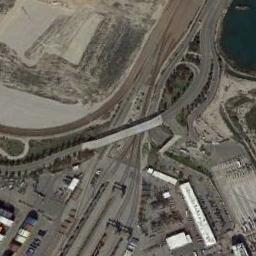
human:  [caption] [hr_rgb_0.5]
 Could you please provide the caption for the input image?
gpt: There is a railway station under construction in the suburbs .

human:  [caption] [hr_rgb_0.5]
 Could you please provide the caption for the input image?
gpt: The railway station is on the bare land next to some trees .

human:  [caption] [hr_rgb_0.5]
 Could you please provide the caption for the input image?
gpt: There are many buildings beside the railway station .

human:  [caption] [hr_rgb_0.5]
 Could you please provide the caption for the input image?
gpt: The railway station has some staggered railways and an overpass is over the railways .

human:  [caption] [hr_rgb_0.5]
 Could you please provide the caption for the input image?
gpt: There are some green bushes beside the white railway station .